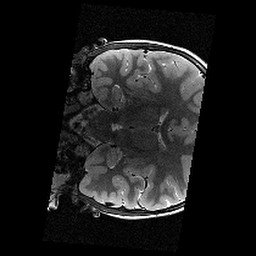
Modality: T2w
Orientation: coronal
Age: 9
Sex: male
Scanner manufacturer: siemens
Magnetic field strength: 3 T
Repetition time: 9.23 s
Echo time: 0.067 s